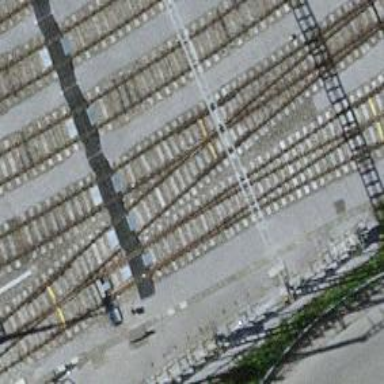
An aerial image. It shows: Railway switch.